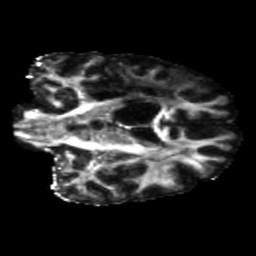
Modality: FA
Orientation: coronal
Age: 60
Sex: male
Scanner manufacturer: siemens
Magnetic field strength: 3 T
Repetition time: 5.25 s
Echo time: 0.08 s